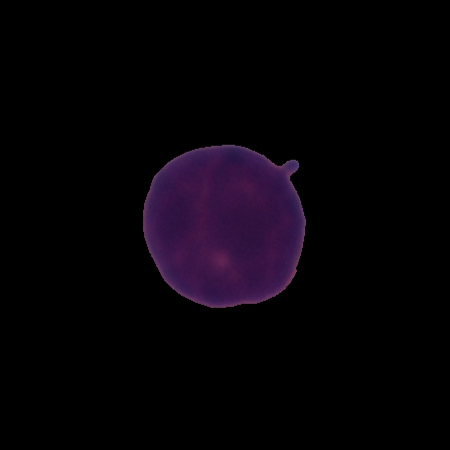
Label: healthy